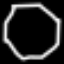
Label: octagon